Question: I have a situation that I'm not sure how to handle correctly. As you see in the picture below I have a Table View Controller, I have a Modal Popup and another View Controller.

What I'm trying to do is when the user clicks a button on the left most TableView controller a pop up will display via a Modal Segue. Once dismissed the the Navigation Controller will transfer to the Right ViewController
Initial View Controller
* Button Pressed Segue Modal
Swift Modal Controller
* Presses button and calls 'self.dismissViewControlelr'
But then what happens?
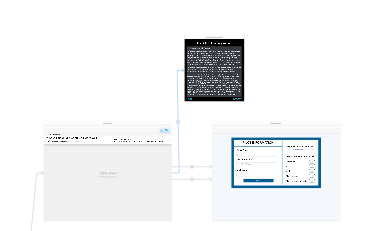
Answer: If I understand correctly, you'd like to have the navigation controller perform a push segue after a presented view controller dismisses itself.
There are a couple ways to go about it, but I think simplest is to have the presented view controller (the "swift modal") post a notification from within the completion block of the dismiss function.
The vc contained by the navigation controller should then perform the push segue upon receiving this notification.